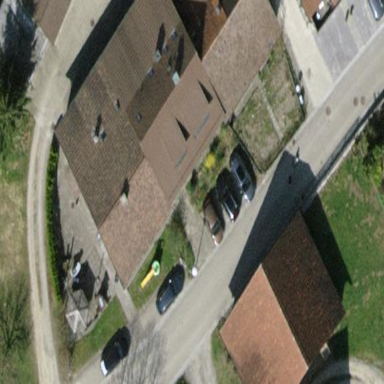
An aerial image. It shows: Terrace building with gabled roof.